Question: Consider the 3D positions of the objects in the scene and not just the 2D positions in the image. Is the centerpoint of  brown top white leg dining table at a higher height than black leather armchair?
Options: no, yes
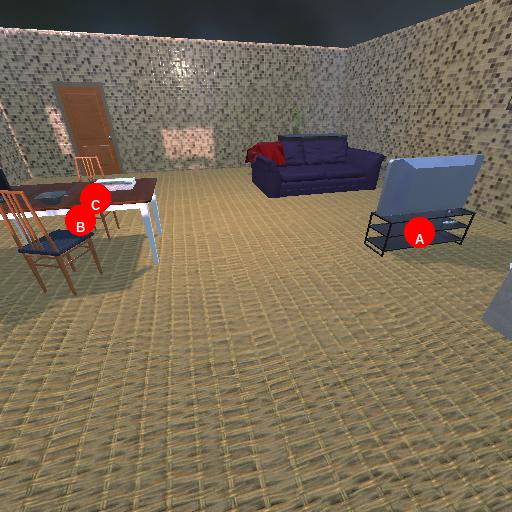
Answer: no